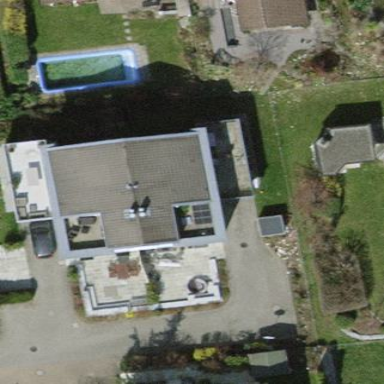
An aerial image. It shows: Semidetached house.